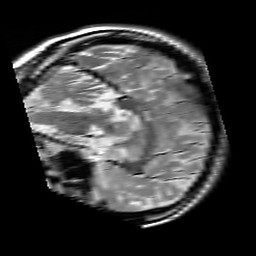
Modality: T2w
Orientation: sagittal
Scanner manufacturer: siemens
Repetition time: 3.9 s
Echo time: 0.076 s